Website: macys
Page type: cart
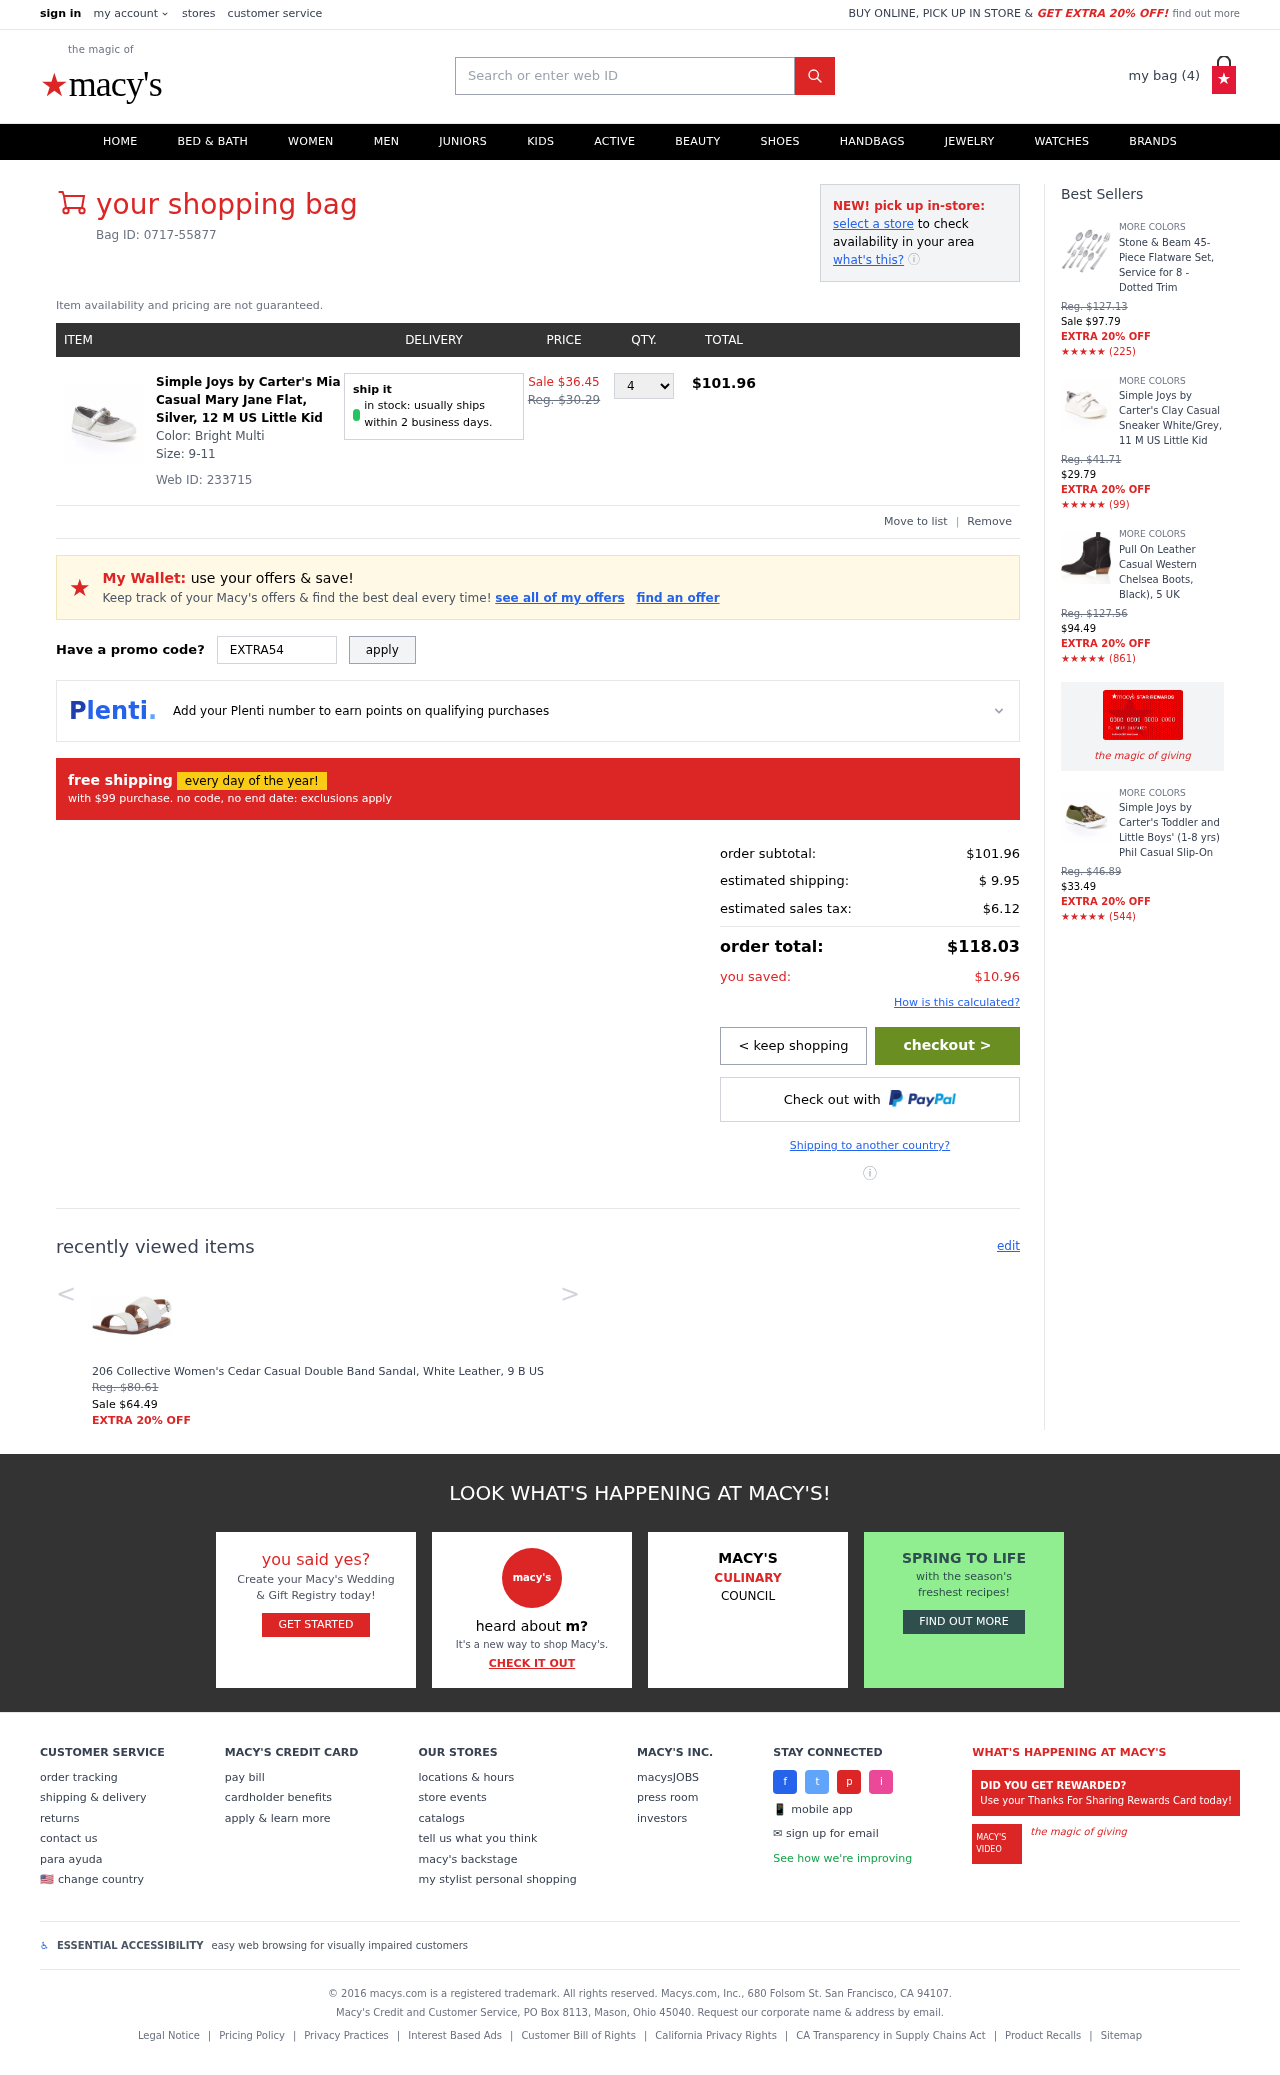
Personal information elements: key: PII_PROMO_CODE
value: EXTRA54
Product elements: key: PRODUCT1_NAME
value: Simple Joys by Carter's Mia Casual Mary Jane Flat, Silver, 12 M US Little Kid
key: PRODUCT1_PRICE
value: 25.49
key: PRODUCT1_QUANTITY
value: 4
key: PRODUCT2_NAME
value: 206 Collective Women's Cedar Casual Double Band Sandal, White Leather, 9 B US
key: PRODUCT2_PRICE
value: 64.49
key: PRODUCT3_NAME
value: Stone & Beam 45-Piece Flatware Set, Service for 8 - Dotted Trim
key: PRODUCT3_NUM_RATINGS
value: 225
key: PRODUCT3_PRICE
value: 97.79
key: PRODUCT4_NAME
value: Simple Joys by Carter's Clay Casual Sneaker White/Grey, 11 M US Little Kid
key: PRODUCT4_NUM_RATINGS
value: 99
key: PRODUCT4_PRICE
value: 29.79
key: PRODUCT5_NAME
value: Pull On Leather Casual Western Chelsea Boots, Black), 5 UK
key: PRODUCT5_NUM_RATINGS
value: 861
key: PRODUCT5_PRICE
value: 94.49
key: PRODUCT6_NAME
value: Simple Joys by Carter's Toddler and Little Boys' (1-8 yrs) Phil Casual Slip-On
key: PRODUCT6_NUM_RATINGS
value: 544
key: PRODUCT6_PRICE
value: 33.49
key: PRODUCT1_ORIGINAL_PRICE
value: Sale $36.45
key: PRODUCT1_TOTAL
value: $101.96
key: PRODUCT2_ORIGINAL_PRICE
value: Reg. $80.61
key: PRODUCT3_ORIGINAL_PRICE
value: Reg. $127.13
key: PRODUCT3_RATING
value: ★★★★★
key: PRODUCT4_ORIGINAL_PRICE
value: Reg. $41.71
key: PRODUCT4_RATING
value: ★★★★★
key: PRODUCT5_ORIGINAL_PRICE
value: Reg. $127.56
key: PRODUCT5_RATING
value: ★★★★★
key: PRODUCT6_ORIGINAL_PRICE
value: Reg. $46.89
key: PRODUCT6_RATING
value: ★★★★★
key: PRODUCT_WEB_ID
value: Web ID: 233715
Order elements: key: ORDER_NUM_ITEMS
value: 4
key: ORDER_BAG_ID
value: Bag ID: 0717-55877
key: ORDER_SUBTOTAL
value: $101.96
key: ORDER_SHIPPING_COST
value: $ 9.95
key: ORDER_TAX
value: $6.12
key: ORDER_TOTAL
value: $118.03
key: ORDER_SAVINGS
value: $10.96
Search elements: key: HEADER_SEARCH
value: Search or enter web ID